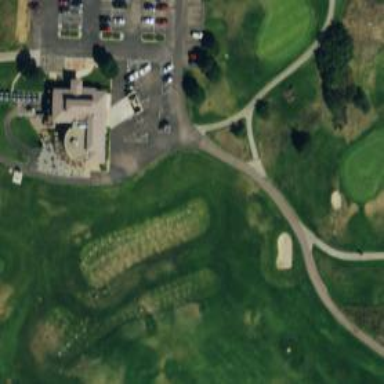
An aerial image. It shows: Path designated as Golf Cart path.